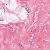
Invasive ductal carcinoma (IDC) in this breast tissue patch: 0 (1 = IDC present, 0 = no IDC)